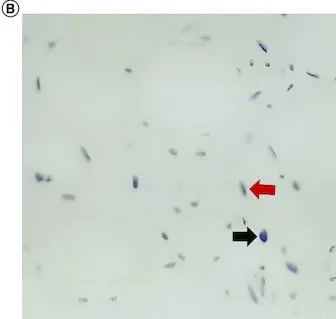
Immunohistochemistry images of the tumor. And liposarcoma of this patient Black arrows indicate negative staining, and red arrows indicate positive staining.
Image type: pathology (immunostaining)